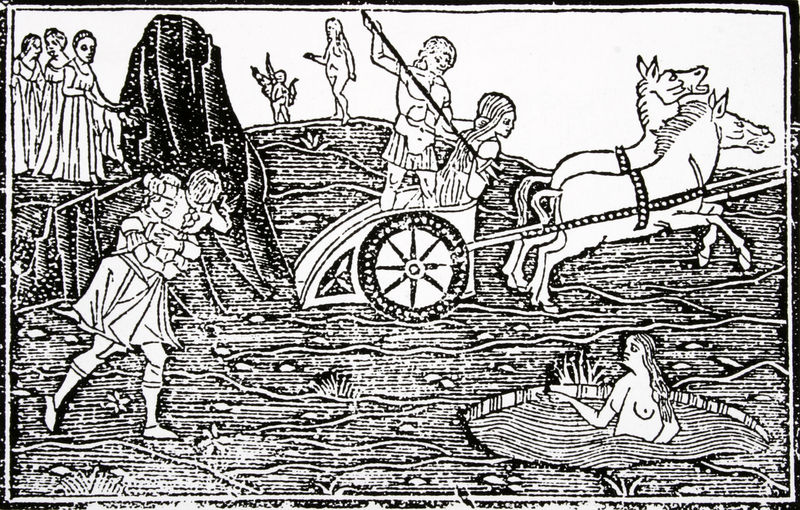
Titel: Metamorphosen des Ovid. Pluto und Proserpina
Künstler: (Anonym) Venezianisch
Standort: München:
Institution: Bayerische Staatsbibliothek
Schlagwörter: akt, baum, berg, felsen, flügel, hand, held, himmel, körper, mann, meer, nackt, schatten, wasser, weiß, baden, badende, bäume, fluss, frauen, landschaft, menschen, mädchen, see, teich, blumen, brust, busen, damen, finger, frau, grau, haar, hintergrund, holz, kleid, kleider, licht, männer, schwarz, strasse, zeichnung, dame, gras, rasen, tier, tiere, weg, wiese, rock, arm, arme, bibel, kleidung, mensch, rahmen, stein, tragen, hände, bach, erde, feld, gräser, hügel, zweige, flach, land, gewand, haare, kind, mutter, personen, blatt, person, pflanze, pflanzen, gotik, schulter, schultern, esel, karren, kinder, pferd, pferde, räder, weiher, engel, putto, fell, mähne, schweif, brüste, holzschnitt, welle, wellen, unterhaltung, schuhe, acker, berge, fels, linien, baby, kutsche, ziehen, rand, karre, rad, wagen, wagenrad, lanze, weiber, zopf, muskeln, muse, streifen, bauch, nackte, junge, brustwarze, brustwarzen, zeigen, oberkörper, striche, blind, knabe, stern, linie, seen, linear, schwimmen, kontur, geschirr, druck, schwarz-weiss, hochdruck, holzstich, loch, radierung, stich, raub, konturen, soldat, strich, waffe, holzdruck, kutscher, deichsel, dreispitz, stiefel, schuh, allegorie, mythologie, ritter, rüstung, liniar, buchdruck, römer, tümpel, ross, muskel, teufel, nymphe, mittelalter, krieger, entführung, frei, fingerzeig, venus, wagenräder, speer, streitwagen, harfe, taufe, kupferstich, gespann, pflug, miniatur, fee, hofdame, reifen, hengst, wagenlenker, hexe, augenbinde, gladiator, tiefdruck, dimension, sruck, neptun, dreizack, wellew, mistgabel, hengste, harpune, druckplatte, hofdamen, gespraech, myhos, radkarren, troika, tümpels, wasserloch, lebensrad, banden, rad des lebens